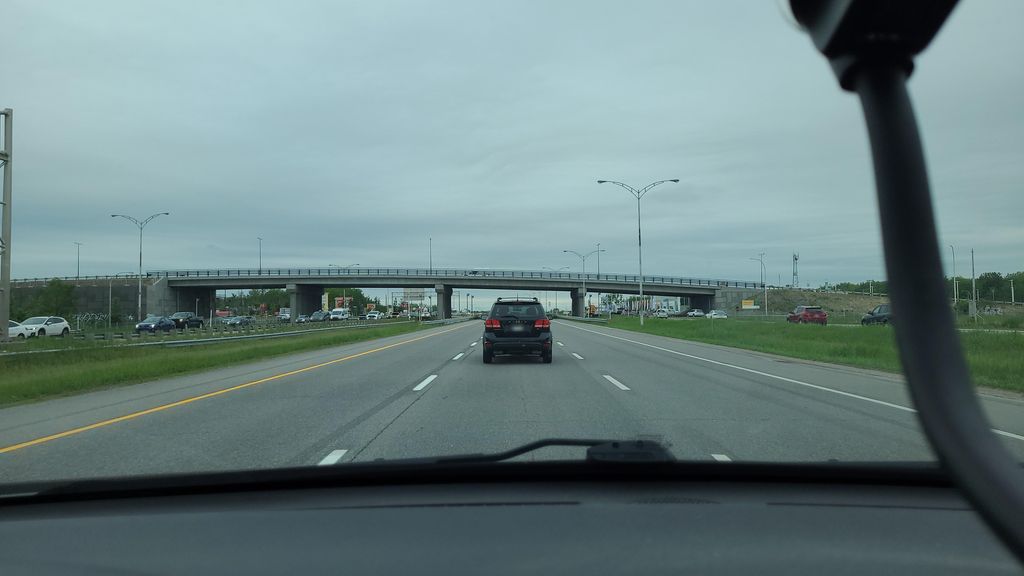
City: montreal